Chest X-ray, PA view. Patient: 68 years old, sex M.
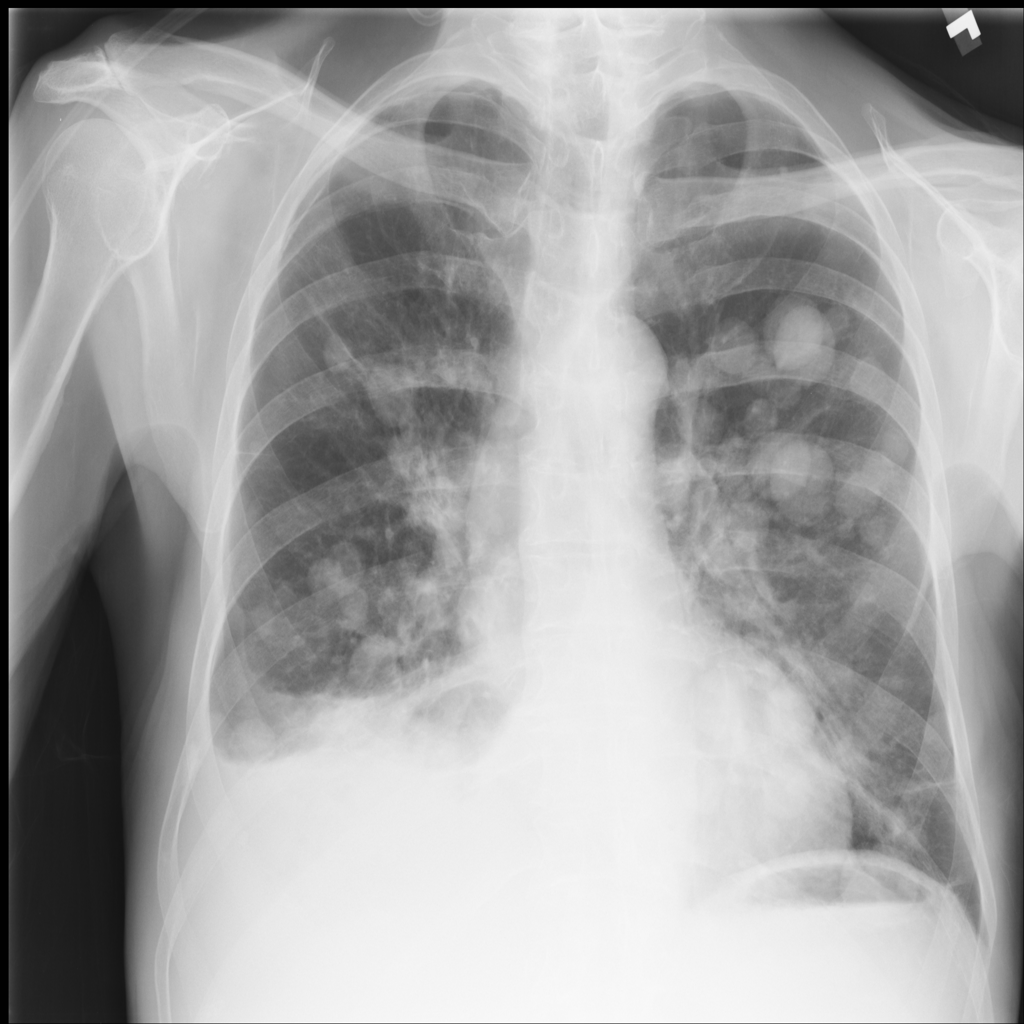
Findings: Effusion